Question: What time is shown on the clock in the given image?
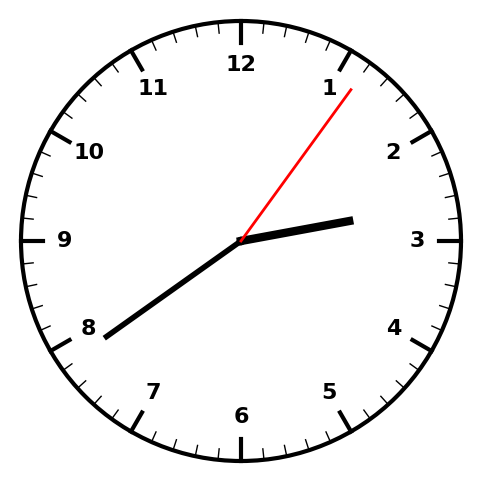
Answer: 02:39:06